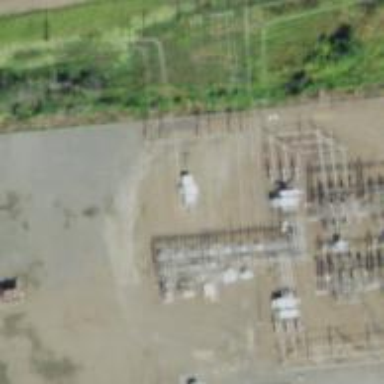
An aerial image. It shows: Outdoor power substation surrounded by fence. The substation is specifically for distribution purposes.